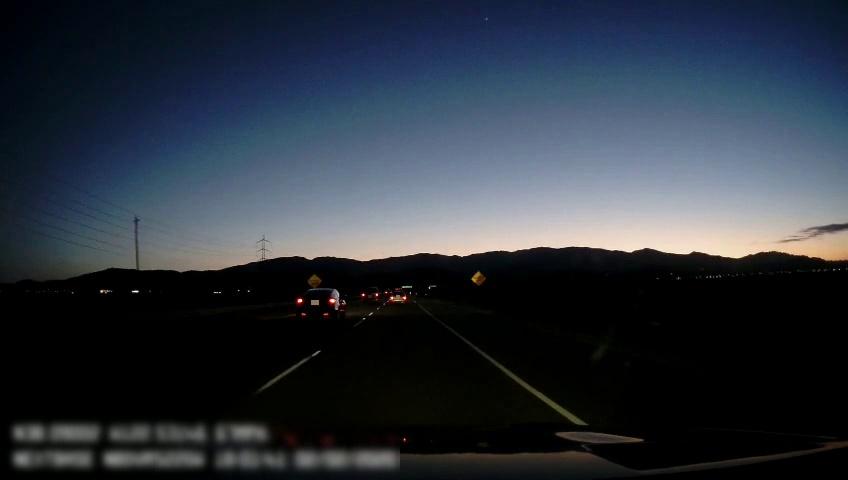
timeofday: Dusk/Dawn/Twilight
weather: Sunny
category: Drivable Space
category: Vehicles | Car
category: Vehicles | Car
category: Vehicles | Car
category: Lanes | Current Lane
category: Lanes | Alternate Lane
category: Traffic | Signs
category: Traffic | Signs